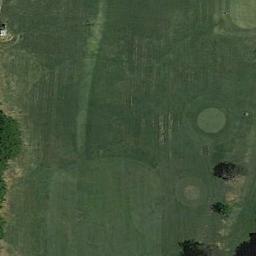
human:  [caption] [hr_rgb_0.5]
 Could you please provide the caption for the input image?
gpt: The entire image is dominated by grass .

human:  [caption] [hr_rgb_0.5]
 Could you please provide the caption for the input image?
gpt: This meadow has different sparsity in different places .

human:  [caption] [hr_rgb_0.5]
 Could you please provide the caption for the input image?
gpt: There are some trees on the meadow .

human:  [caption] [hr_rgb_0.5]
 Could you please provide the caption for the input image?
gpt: The meadow is dense but uneven .

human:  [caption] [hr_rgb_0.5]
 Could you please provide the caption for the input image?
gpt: There are some green trees on the meadow .